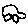
Label: car